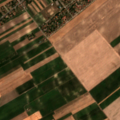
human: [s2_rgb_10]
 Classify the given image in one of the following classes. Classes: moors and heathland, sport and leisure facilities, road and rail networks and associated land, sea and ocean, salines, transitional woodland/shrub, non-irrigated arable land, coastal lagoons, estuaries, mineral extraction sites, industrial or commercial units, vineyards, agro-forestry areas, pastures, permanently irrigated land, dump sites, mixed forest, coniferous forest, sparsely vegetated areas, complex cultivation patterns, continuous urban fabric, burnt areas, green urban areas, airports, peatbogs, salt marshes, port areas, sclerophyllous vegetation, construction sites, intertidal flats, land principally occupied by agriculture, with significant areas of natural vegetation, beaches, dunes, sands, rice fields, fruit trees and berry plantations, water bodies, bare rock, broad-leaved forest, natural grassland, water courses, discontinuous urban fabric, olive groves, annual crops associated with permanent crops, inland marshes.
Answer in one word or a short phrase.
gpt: discontinuous urban fabric, non-irrigated arable land